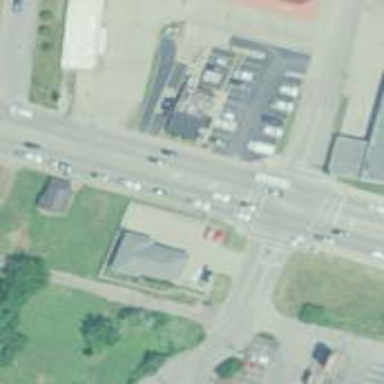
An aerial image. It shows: Unmarked road crossing.